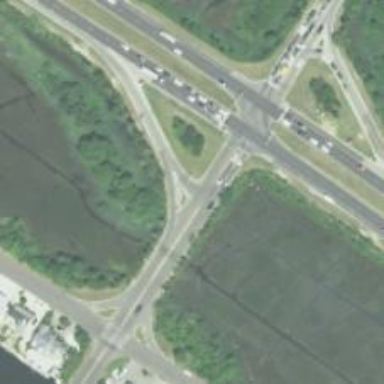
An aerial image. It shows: Trunk link highway with jughandle junction.